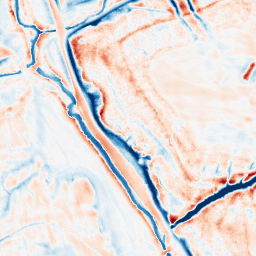
Category: edge_preserving
Decomposition family: bilateral
Decomposition parameters: d: 21
sigma_color: 100
sigma_space: 100
Upsampling method: cubic_catmull_rom
Upsampling parameters: scale: 8
Upsampling scale: 8